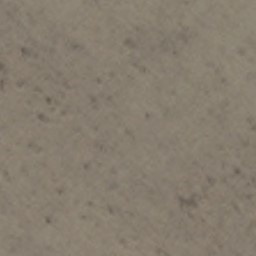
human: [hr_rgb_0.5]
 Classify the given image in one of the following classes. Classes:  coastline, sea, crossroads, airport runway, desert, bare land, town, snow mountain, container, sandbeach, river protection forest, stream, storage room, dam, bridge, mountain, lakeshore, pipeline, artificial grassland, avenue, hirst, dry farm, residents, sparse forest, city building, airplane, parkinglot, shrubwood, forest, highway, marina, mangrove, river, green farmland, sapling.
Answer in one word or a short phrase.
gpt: bare land